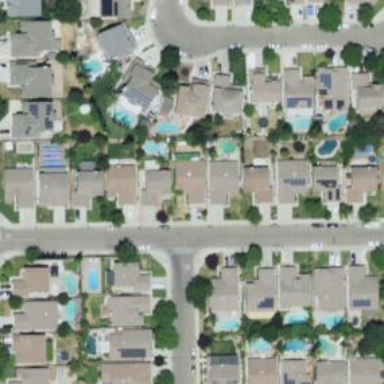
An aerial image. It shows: Outdoor inground swimming pool in leisure land.